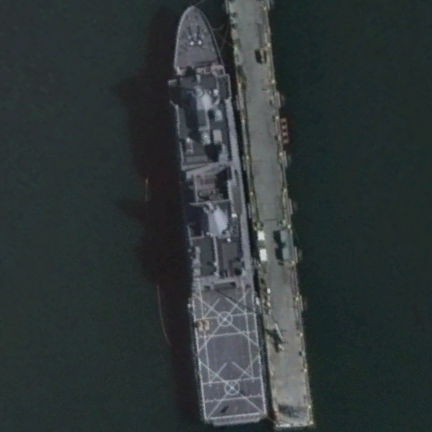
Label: combat